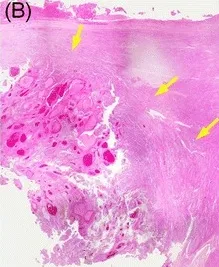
Cross-sectional and histologic findings of the liver at autopsy. The metastatic tumor is well demarcated by a fibrous capsule (yellow arrow) (hematoxylin-eosin stain, x40) (b).
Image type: pathology (h&e)